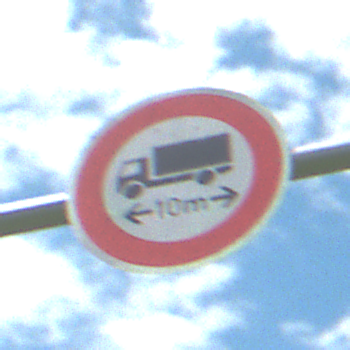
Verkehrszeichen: TatsaechlicheLaenge
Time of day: Midday
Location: Outdoor (Nature)
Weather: PartlyCloudy
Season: NotSpecified
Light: Natural